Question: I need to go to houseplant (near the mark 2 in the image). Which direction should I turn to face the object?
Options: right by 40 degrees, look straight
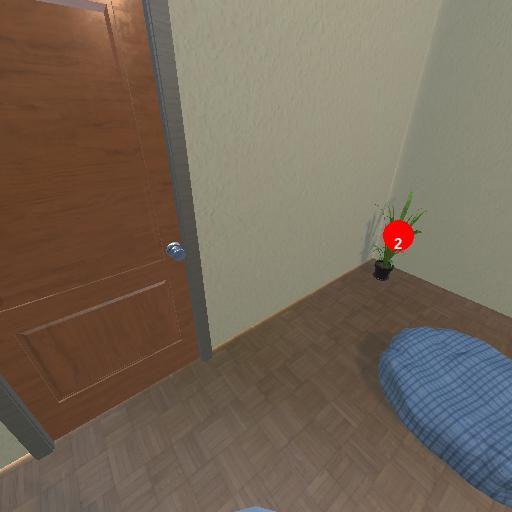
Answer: right by 40 degrees